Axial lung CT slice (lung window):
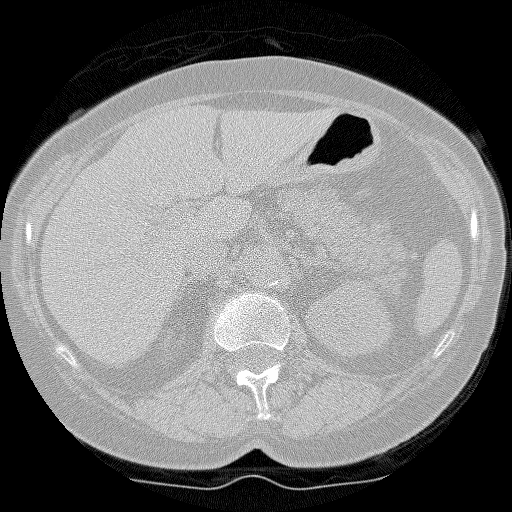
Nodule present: no